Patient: sex M, age 61
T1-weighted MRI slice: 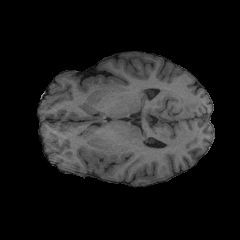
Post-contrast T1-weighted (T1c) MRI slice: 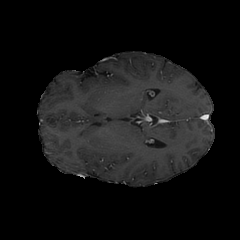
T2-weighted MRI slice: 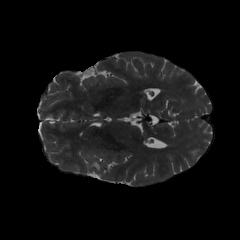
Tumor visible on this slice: yes
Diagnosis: Glioblastoma, IDH-wildtype
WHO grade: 4